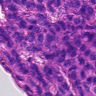
Metastatic tissue present: yes